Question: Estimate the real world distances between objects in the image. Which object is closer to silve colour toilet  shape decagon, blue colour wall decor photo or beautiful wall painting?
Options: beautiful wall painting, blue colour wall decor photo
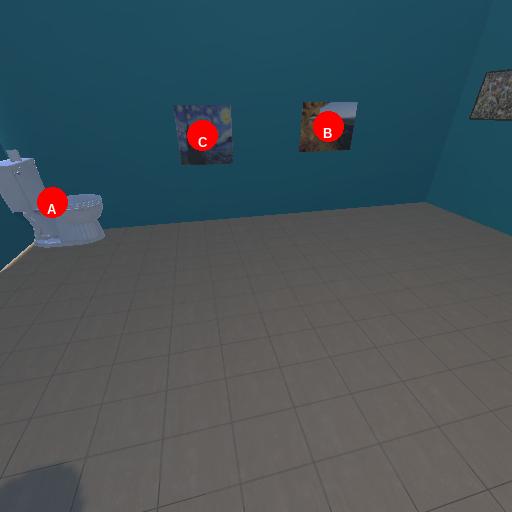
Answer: beautiful wall painting